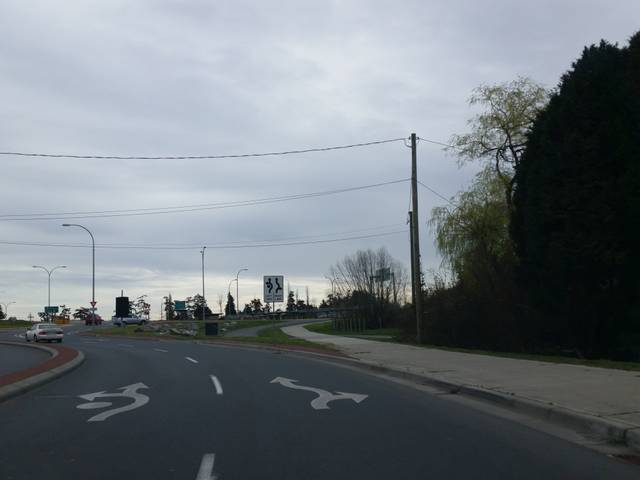
Region: Canada
Coordinates: 48.631, -123.414